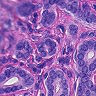
Metastatic tissue present: yes